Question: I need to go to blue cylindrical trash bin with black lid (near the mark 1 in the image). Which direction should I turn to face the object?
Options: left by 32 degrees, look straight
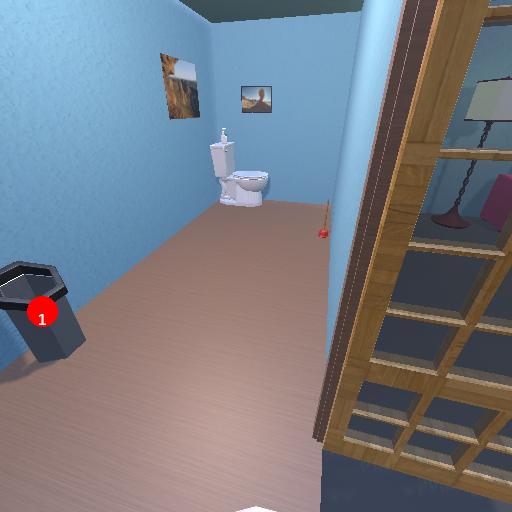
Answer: left by 32 degrees